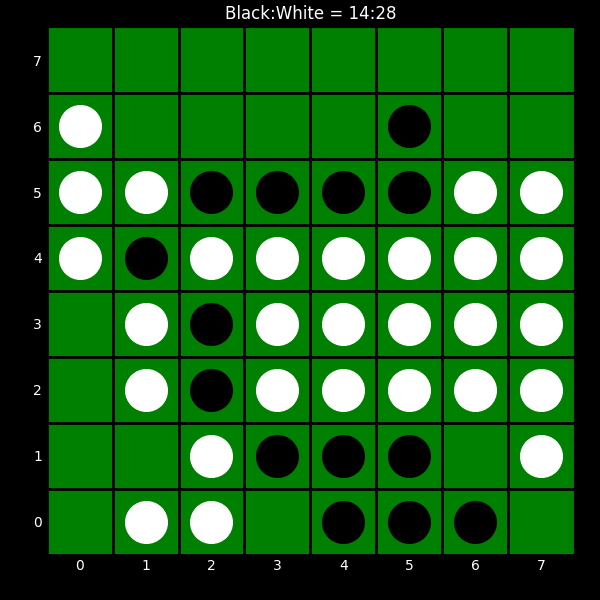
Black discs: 14
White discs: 28